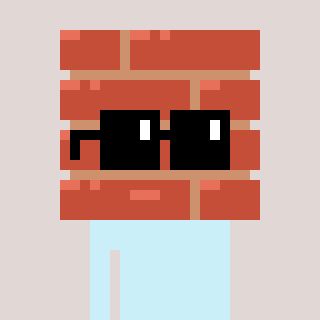
a pixel art character with square black sunglasses, a wall-shaped head and a red-colored body on a warm background